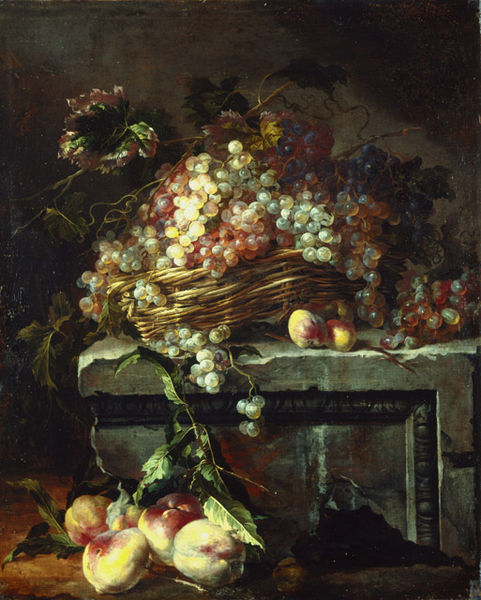
Titel: Stilleben mit Trauben und Pfirsichen
Künstler: Nicolas de Largillière (?)
Standort: Karlsruhe
Institution: Staatliche Kunsthalle Karlsruhe
Schlagwörter: früchte, trauben, äpfel, blue, oil, red, white, black, dark, gold, green, interior, painting, table, yellow, flowers, korb, picture, pink, brown, food, fruit, stone, silleben, autumn, light, frame, color, fall, shelf, grape, peach, ledge, marble, still life, basket, leaves, rectangle, leaf, dutch, leave, grapes, still, vine, vines, friut, apples, harvest, peaches, stems, abundance, leeves, fruit basket, still ife, grap, green grapes, red grapes, cherries, black grapes, greys, vantias